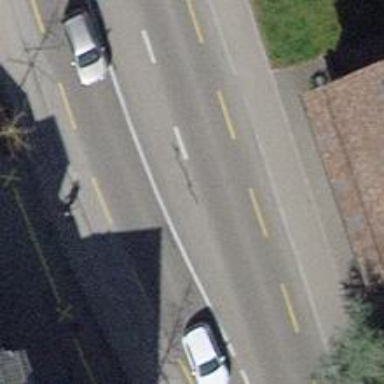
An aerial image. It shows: Asphalt road with primary highway designation. There are sidewalks on both sides and designated cycle lane.